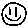
Label: smiley face